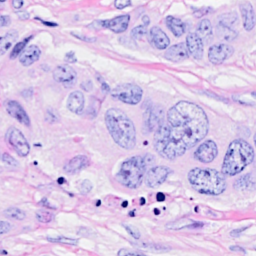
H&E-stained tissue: Breast